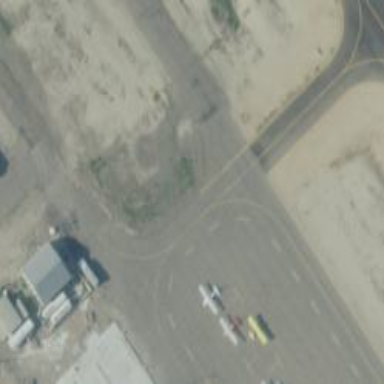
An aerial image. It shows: Image of taxiway at airport.